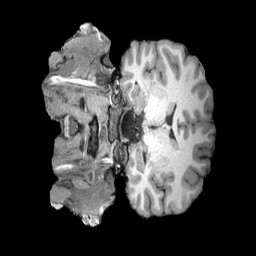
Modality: T1w
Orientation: coronal
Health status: healthy